Group 1:
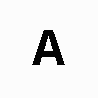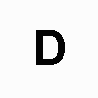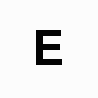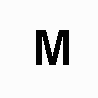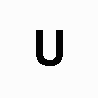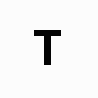
Group 2:
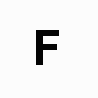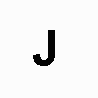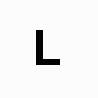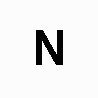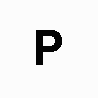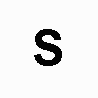
Rule separating the two groups: Axis of symmetry vs. no axis of symmetry.
Concepts: symmetry, symmetry_axis
Author: Merse E. Gáspár